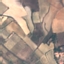
Label: PermanentCrop